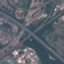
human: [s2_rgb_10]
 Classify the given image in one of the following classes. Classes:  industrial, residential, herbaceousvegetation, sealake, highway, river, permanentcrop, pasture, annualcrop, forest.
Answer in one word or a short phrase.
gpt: Highway